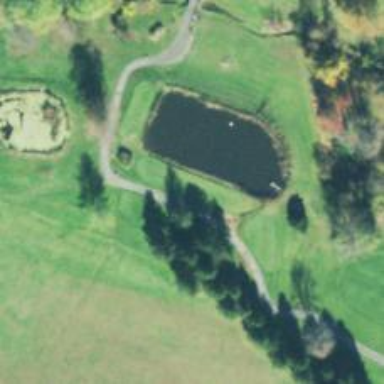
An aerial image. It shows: Grass area designated as golf tee.